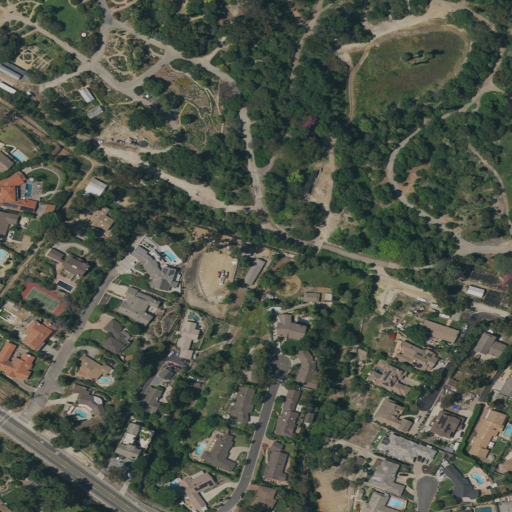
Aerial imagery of valley in California named Agua Magna Canyon containing low intensity development, open development, and medium intensity development